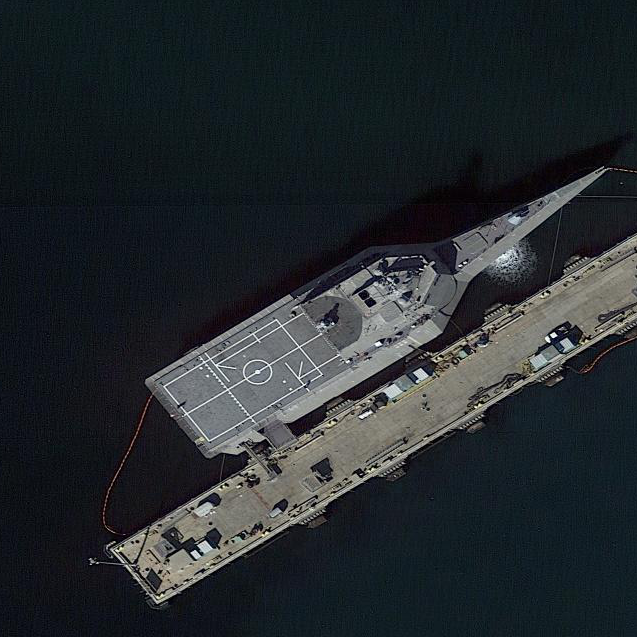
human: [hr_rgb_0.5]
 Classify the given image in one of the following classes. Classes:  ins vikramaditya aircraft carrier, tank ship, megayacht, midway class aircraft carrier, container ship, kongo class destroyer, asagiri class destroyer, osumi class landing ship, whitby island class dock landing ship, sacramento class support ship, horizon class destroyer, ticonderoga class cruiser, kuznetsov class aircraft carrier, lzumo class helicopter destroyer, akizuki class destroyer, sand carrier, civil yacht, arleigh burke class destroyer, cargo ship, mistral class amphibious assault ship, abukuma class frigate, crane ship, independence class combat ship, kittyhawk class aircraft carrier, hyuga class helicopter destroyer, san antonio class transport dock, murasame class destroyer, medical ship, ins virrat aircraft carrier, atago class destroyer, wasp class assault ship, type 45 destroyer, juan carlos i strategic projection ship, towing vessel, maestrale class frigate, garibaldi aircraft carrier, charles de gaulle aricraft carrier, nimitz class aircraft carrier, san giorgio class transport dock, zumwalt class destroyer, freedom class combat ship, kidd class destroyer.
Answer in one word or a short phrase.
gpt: Independence class combat ship